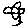
Label: flower